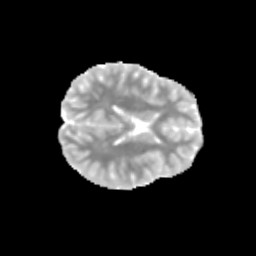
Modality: MD
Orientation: axial
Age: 13
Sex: female
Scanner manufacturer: siemens
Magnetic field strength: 3 T
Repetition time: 3.8 s
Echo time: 0.07 s